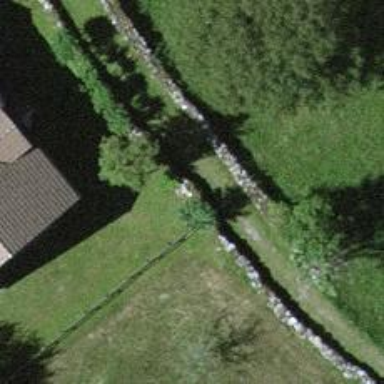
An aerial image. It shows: Wall made of dry stone.